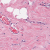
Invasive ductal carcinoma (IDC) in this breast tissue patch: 0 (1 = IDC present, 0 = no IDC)